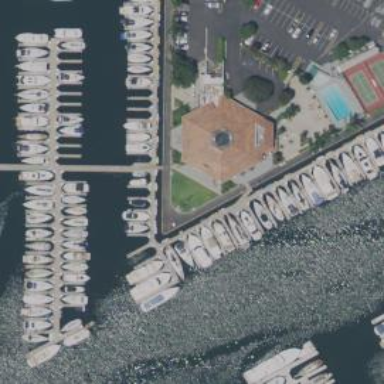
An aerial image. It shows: Man-made pier.